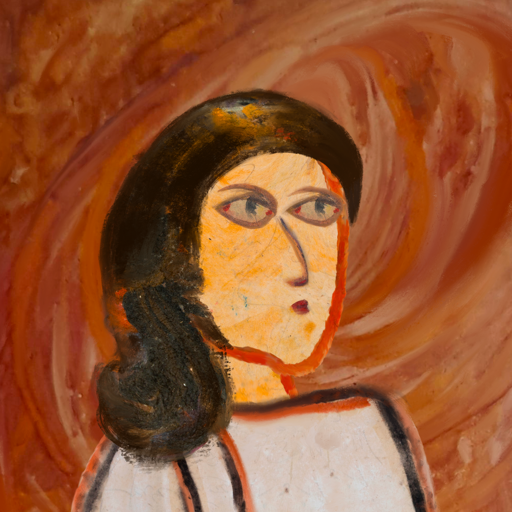
Background: Pious_Lady, Head And Neck Side: Experience, Face Side: GypsyMother, Bust: Roy_Bahadur, Hair Side: Gypsy_Queen, Head Accessory: Blank, Second Necklace: Blank, Necklace: Blank, Baby: Blank